Field crop: maize
Growth stage: 2
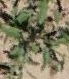
Species: atriplex